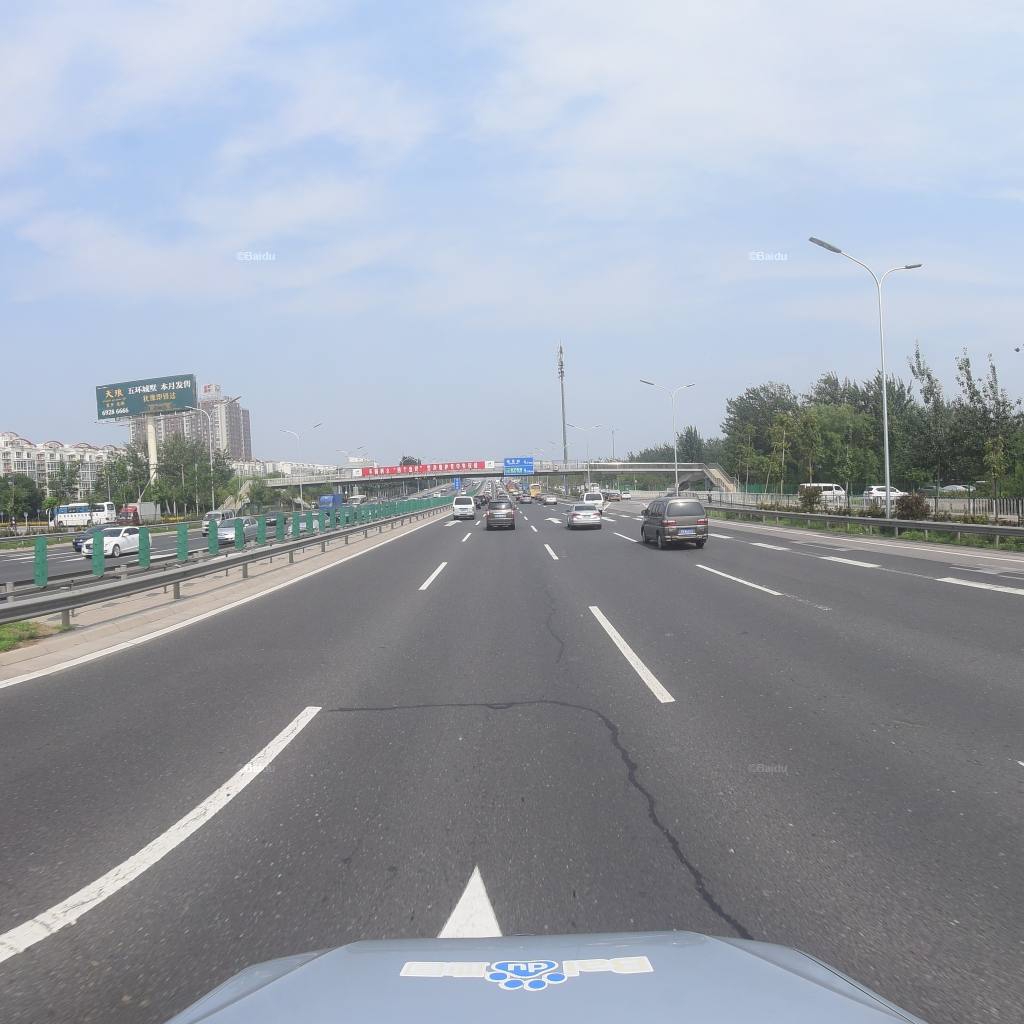
Region: Fengtai
Road damage annotations: transverse patch, longitudinal patch, longitudinal patch